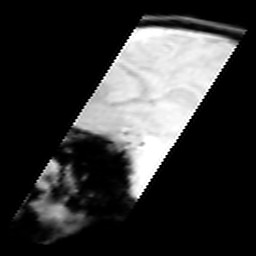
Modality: inplaneT1
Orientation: sagittal
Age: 25
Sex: female